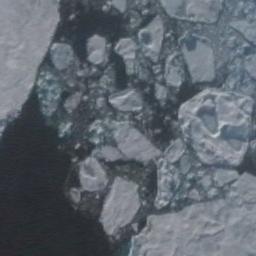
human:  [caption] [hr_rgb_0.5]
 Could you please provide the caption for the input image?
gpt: Several large ice cubes of various sizes and surrounding small pieces of ice float on the deep blue sea .

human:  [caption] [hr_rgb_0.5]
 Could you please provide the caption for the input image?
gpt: There is a big ice and many small ice on the dark green sea .

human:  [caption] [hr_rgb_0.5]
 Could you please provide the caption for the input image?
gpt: A lot of small pieces of sea ice floats between two large pieces of sea ice .

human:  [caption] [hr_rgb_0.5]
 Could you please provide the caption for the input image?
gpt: There are sea ice of different shapes and sizes .

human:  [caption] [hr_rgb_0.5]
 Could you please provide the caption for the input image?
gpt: There are some sea ice linked into sheets .